Question: I would like to construct the below web page while centering text and images in each section and keeping the web page responsive. Now, I tried everything from Flex boxes to Bootstrap's rows and columns, but it's either that my web page loses it's responsiveness or I am not able to center the content inside the sectors I am creating.
How would You recommend I go about the design shown in the image below while complying with these two conditions?

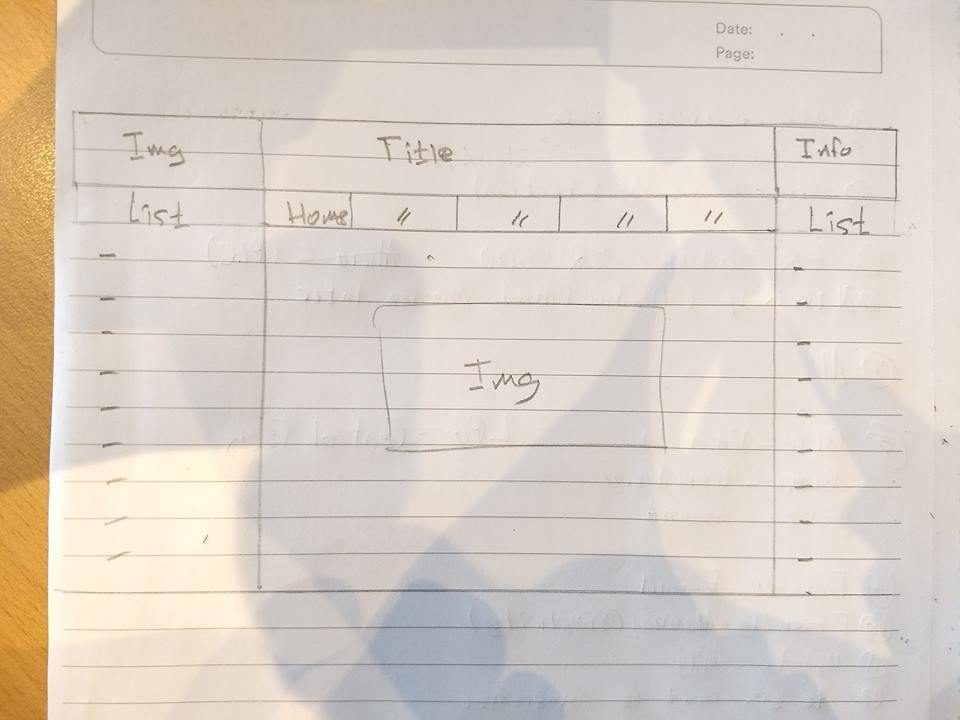
Answer: To design something like this you want to break it down into sections.
In this case we can have the , , .
I am breaking it down into columns because the laayout seems to be defined by the widths of these 3 sections.
Then once we have each. Just piece it together.
'''
nav {
width: 100%;
}
nav:after {
content: '';
display: table;
clear: both;
}
.side-body {
padding: 5px;
}
.header {
height: 100px;
flex-shrink: 0;
padding: 5px;
background-color: #feeeee;
}
.header img {
max-width: 100%;
max-height: 100%;
}
a {
float: left;
display: block;
padding: 5px;
background: #eeeeee;
width: 20%;
}
* {
box-sizing: border-box;
}
.center-layout {
display: flex;
flex-direction: column;
flex: 1 1 100%;
}
.body {
display: flex;
height: 100%;
justify-content: center;
align-items: center;
min-height: 400px;
background-color: #dddddd;
}
.layout {
display: flex;
}
.left-layout {
width: 200px;
flex-shrink: 0;
}
.right-layout {
width: 150px;
flex-shrink: 0;
}
'''
'''
<div class="layout">
<div class="left-layout">
<div class="header">
<img src="http://via.placeholder.com/200x100" />
</div>
<div class="side-body">
<h2>List</h2>
<ul>
<li></li>
<li></li>
<li></li>
<li></li>
<li></li>
<li></li>
<li></li>
<li></li>
<li></li>
</ul>
</div>
</div>
<div class="center-layout">
<div class="header">
<h1>Title</h1>
</div>
<nav>
<a>Home</a>
<a>About</a>
<a>Shop</a>
<a>Contact</a>
<a>Terms</a>
</nav>
<div class="body">
<img src="https://via.placeholder.com/200x200" />
</div>
</div>
<div class="right-layout">
<div class="header">
<h2>Info</h2>
</div>
<div class="side-body">
<h2>List</h2>
<ul>
<li></li>
<li></li>
<li></li>
<li></li>
<li></li>
<li></li>
<li></li>
<li></li>
<li></li>
</ul>
</div>
</div>
</div>
'''
Flexbox just makes everything easy.
Hope that helps.